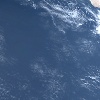
Label: water